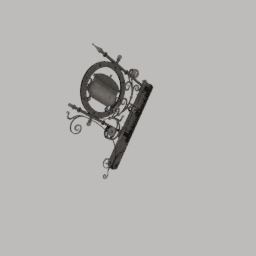
Label: decoration